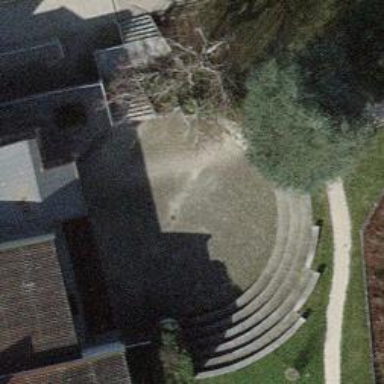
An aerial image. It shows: Theatre.